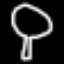
Label: mushroom